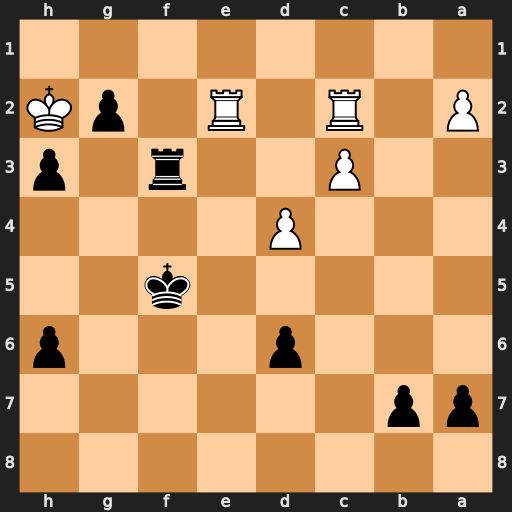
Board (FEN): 8/pp6/3p3p/5k2/3P4/2P2r1p/P1R1R1pK/8
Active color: b
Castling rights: -
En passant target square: -
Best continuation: Rf1 Rxg2 hxg2